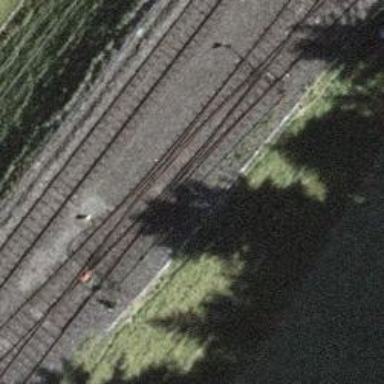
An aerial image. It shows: Preserved railway with single track and spur service.